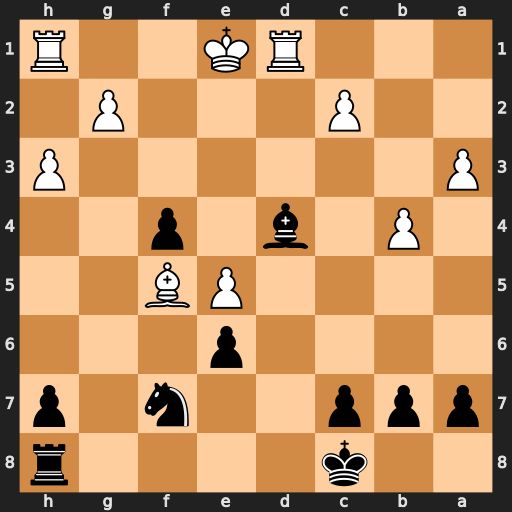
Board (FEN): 2k4r/ppp2n1p/4p3/4PB2/1P1b1p2/P6P/2P3P1/3RK2R
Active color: b
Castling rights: K
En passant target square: -
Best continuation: Bc3+ Ke2 exf5